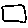
Label: square